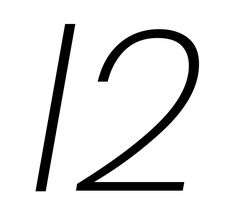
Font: Poppins-ExtraLightItalic